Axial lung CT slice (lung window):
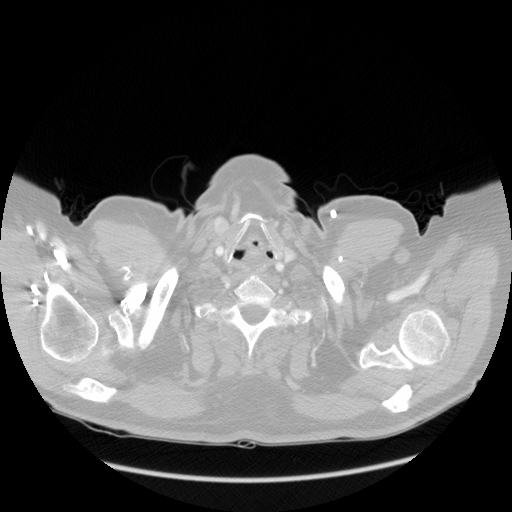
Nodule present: no